Question: I'm getting below error randomly while page load.
> Uncaught Error: Invariant Violation: processUpdates(): Unable to
find child 0 of element. This probably means the DOM was unexpectedly
mutated (e.g., by the browser), usually due to forgetting a
when using tables, nesting tags like '<form>', '<p>', or '<a>', or using
non-SVG elements in an '<svg>' parent. Try inspecting the child nodes of
the element with React ID '.0.1.3'.

I can see empty 'p' there but not sure what to do with it or how to fix this. React doesn't throw this error each time.
Here is the code:
'''
var React = require('react'),
projectData = require('./../../projects.json'),
projects = projectData.projects;
var Project = React.createClass({
getCurrentProject: function() {
for( var i =0; i < projects.length; i++) {
if(projects[i].id == this.props.params.id) {
return projects[i];
}
}
},
getNextProjectId: function() {
var currentPrj = this.getCurrentProject();
var nextPrjId;
if(currentPrj.id == 1) {
nextPrjId = projects.length;
return nextPrjId;
} else {
nextPrjId = currentPrj.id - 1;
return nextPrjId;
}
},
render: function() {
var currentProject = this.getCurrentProject(),
nextProject
return(
<div>
<div className="jumbotron">
<div className="container">
<h1>{currentProject.title}</h1>
</div>
</div>
<div className="container">
<p className="text-center eeeBackground"> <img id="projectImg" src={currentProject.image} alt="Project Image" /></p>
<br />
<div dangerouslySetInnerHTML={{__html: currentProject.HTMLdescription}} />
<p>
{/* JSX if else condition*/ }
{(currentProject.link
? <p id="website-link"><a target="_blank" href={currentProject.link}>
<span className="glyphicon glyphicon-menu-right">Visit Website </span>
</a></p>
: <br />
)}
</p>
<p>
<h3>Technology Stack</h3>
<div id="skills">
{currentProject.skills.map(function(key, i){
return <span key={i} className="label label-default"> {key} </span>
})}
</div>
</p>
<p className="text-right">
<a href={'#/project/'+this.getNextProjectId()}>
<span className="glyphicon glyphicon-menu-right">Next Project &nbsp;&nbsp;&nbsp;</span>
</a>
</p>
</div>
</div>
);
}
});
module.exports = Project;
'''
Nested 'p' tags were causing issue. Replaced them with 'div' and issue has been fixed.
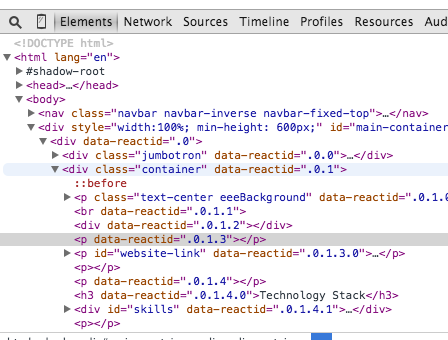
Answer: Your empty '<p>' tags are generated as a result of trying to contain other '<p>' or '<div>'tags inside '<p>' tags. You should wrap them in divs instead
'''
<p>
{/* JSX if else condition*/ }
{(currentProject.link
? <p id="website-link"><a target="_blank" href={currentProject.link}>
<span className="glyphicon glyphicon-menu-right">Visit Website </span>
</a></p>
: <br />
)}
</p>
'''
And here
'''
<p>
<h3>Technology Stack</h3>
<div id="skills">
{currentProject.skills.map(function(key, i){
return <span key={i} className="label label-default"> {key} </span>
})}
</div>
</p>
'''
I'm not certain this will solve all your problems but it should at least clean up the DOM to make it a bit easier to find your problem